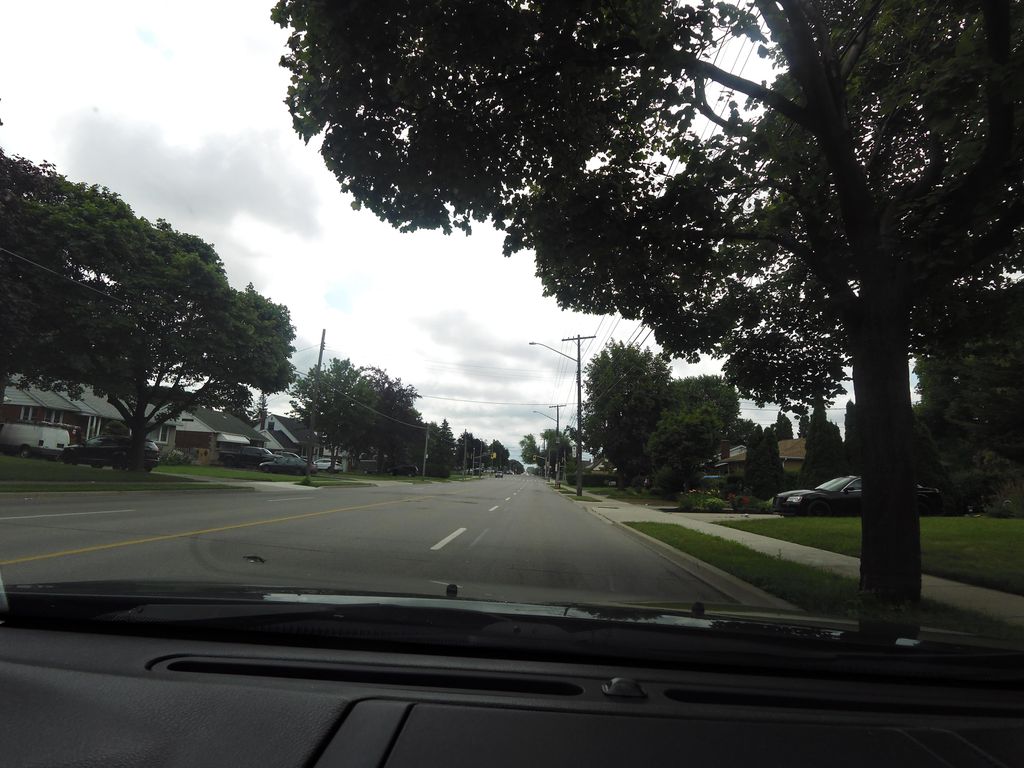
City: hamilton